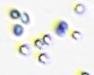
Label: Phaeocystis